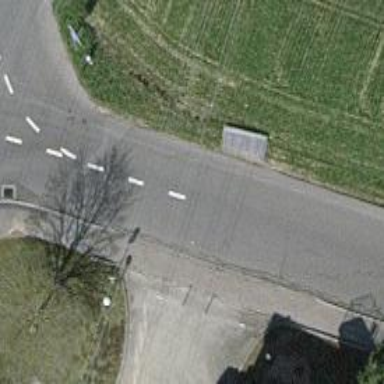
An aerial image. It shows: Unclassified road with asphalt surface.